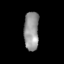
Tissue: lung
Cell type: Others
Senescence score: 0.2161
Nuclear area (px): 568
Mean DAPI intensity: 149.322